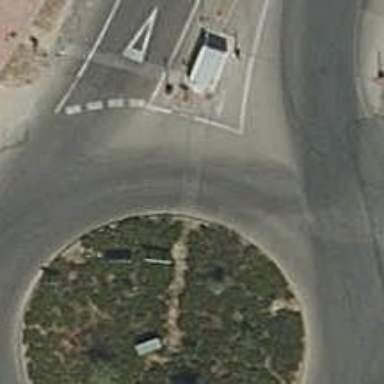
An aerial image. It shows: Residential road with roundabout.